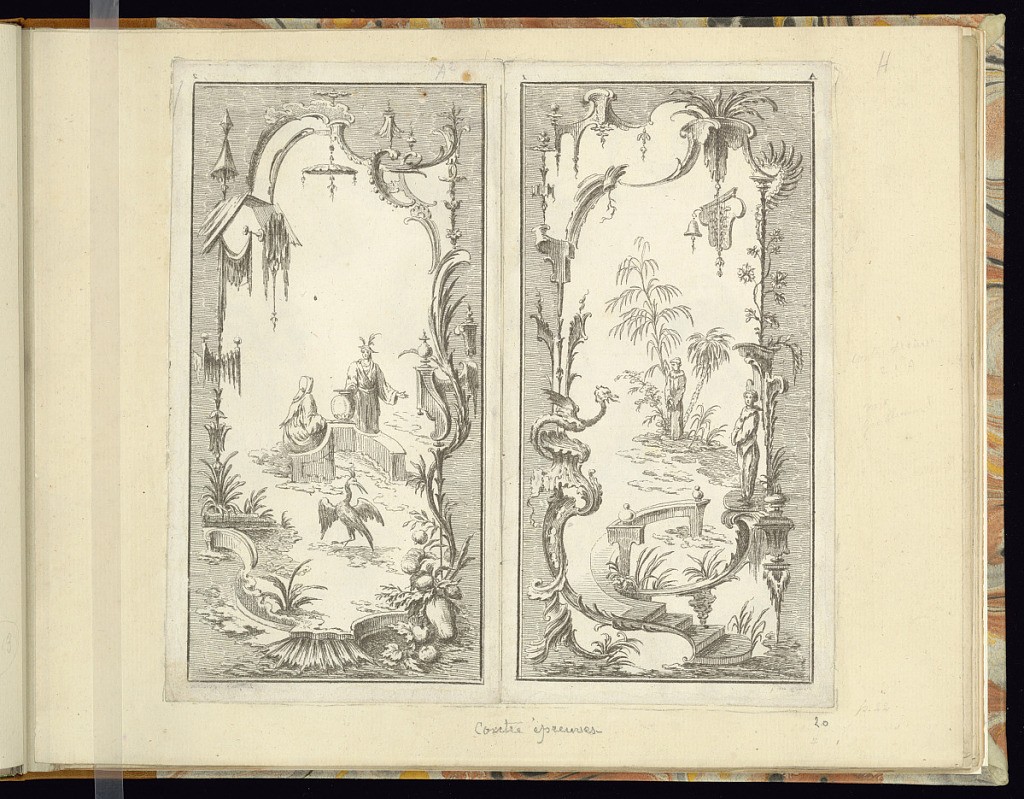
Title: Panel Design (Right Plate)
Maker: Bellay, French, active from 1734
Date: ca.1734-49
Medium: Etching and engraving: counterproof on laid paper
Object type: Print
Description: A counterproof of a plate 1 from this series (1921-6-490-16). A design for an ornamental panel, pasted to the right of another design (counterproof). The design features rococo and chinoiserie motifs with ornately decorated frames featuring leaves, sprigs, c-scrolls, feathers, rinceaux, a bell, drapery, fleurons, rosettes, a vase, steps, a dragon, and a standing figure opposite. A figure stands surrounded by a few trees and foliage within a fantastical landscape. The plate is numbered.